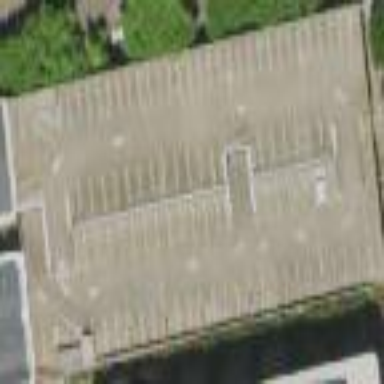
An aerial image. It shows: Parking area with parking building.